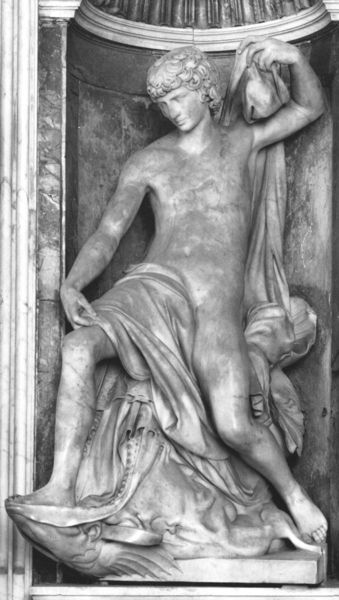
Titel: Jonas
Künstler: Lorenzetto
Standort: Rom, S. Maria del Popolo, Chigi-Kapelle (EU - I - Latium)
Schlagwörter: fuß, kopf, mann, nackt, sitzen, brust, grau, marmor, tier, tuch, arme, halten, stehen, stein, kirche, figur, pose, locken, renaissance, skulptur, statue, beine, bein, knie, oberkörper, nische, knabe, beton, schwarz weiß, jüngling, antik, muschel, fresko, verstecken, schutz, decken, skultur, zudecken, kiof